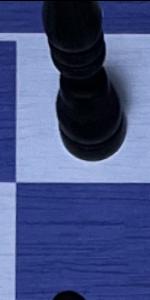
Label: Empty